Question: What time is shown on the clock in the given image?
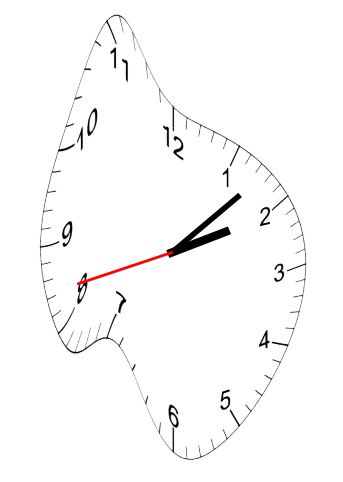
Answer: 02:07:42